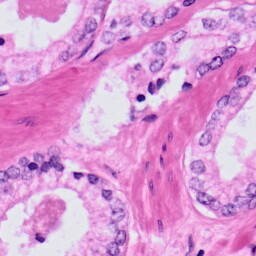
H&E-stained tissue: Prostate